Question: I have this query (below) while it does work I am wondering if it is the best as it will be going against thousands of records. I will try to explain the best I can.
'''
SELECT items.*,
p.file AS item_pic,
i_f.id AS favorite_id,
COALESCE(f.favorite_count, 0) AS favorite_count,
COALESCE(b.num_buys, 0) AS num_buys,
COALESCE(c.comment_count, 0) AS comment_count
FROM items i
INNER JOIN (SELECT file,
item_id
FROM item_pics
ORDER BY item_pics.id ASC) AS p
ON p.item_id = i.id
LEFT JOIN (SELECT COUNT(*) AS favorite_count,
item_id
FROM item_favorites
GROUP BY item_id) AS f
ON f.item_id = i.id
LEFT JOIN (SELECT COUNT(*) AS num_buys,
item_id
FROM purchases
GROUP BY item_id) AS b
ON b.item_id = i.id
LEFT JOIN (SELECT COUNT(*) AS comment_count,
item_id
FROM comments
GROUP BY item_id) AS c
ON c.item_id = i.id
LEFT JOIN item_favorites AS i_f
ON i.id = i_f.item_id
AND i_f.userid = '14'
GROUP BY i.id
LIMIT 0, 20
'''
So we are selecting the items in the database. The first join is for a picture (Items have multiple pictures but I only want one).
The next join is for favorite count. Each time a user favorites something it adds it to the table favorites with some info, so I am just trying to get the total number of favorites for that item.
Next up is the number of purchases for this item. Pretty much the same as favorites.
After that it is for comments. Again this is just like the purchases and favorites count.
The last join is to see if the logged in user (id 14) has favorited this item if not I use COALESCE to return 0.
Like I said this all works correctly but it does take a few seconds to load on a table of about 6700 items and about 180K rows in the purchases table for only loading 20 at a time (I do a scrolling/load similar to Facebook/Twitter). Indexes have been properly setup on all tables. Once this is complete/correct I would like to know how to limit results for purchases in the last seven days and order by number of purchases (num_buys).
EDIT: Results from EXPLAIN

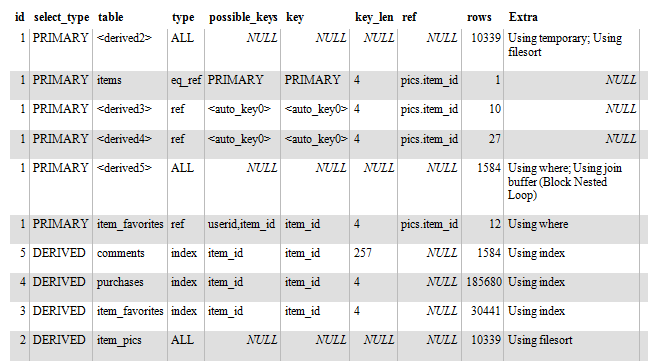
Answer: I suppose you want the first picture (lowest id), and pictures are required, where as everything else is optional.
I guess you're doing subqueries because you think joining on uncorrelated subqueries (hitting the joined tables just once) will be faster than correlated subqueries or a plain JOIN. However, you end up having to lookup the records twice, and the second lookup (for the actual join) doesn't get to use an index because derived (temporary tables) don't have indexes.
Try normal JOINs:
'''
SELECT items.*,
p.file AS item_pic,
COALESCE(i_f.id, 0) AS favorite_id,
COUNT(f.item_id) AS favorite_count,
COUNT(b.item_id) AS num_buys,
COUNT(c.item_id) AS comment_count
FROM items i
STRAIGHT_JOIN item_pics p
ON p.item_id = i.id
LEFT JOIN item_pics p2
ON p2.item_id = i.id
AND p2.id < p1.id
LEFT JOIN item_favorites f
ON f.item_id = i.id
LEFT JOIN purchases b
ON b.item_id = i.id
LEFT JOIN comments c
ON c.item_id = i.id
LEFT JOIN item_favorites AS i_f
ON i_f.item_id = i.id
AND i_f.userid = '14'
WHERE p2.id IS NULL
GROUP BY i.id
LIMIT 20
'''
The double join on pictures is an anti-join 'WHERE p2.id IS NULL', to retrieve the picture with the lowest 'id'.